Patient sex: F
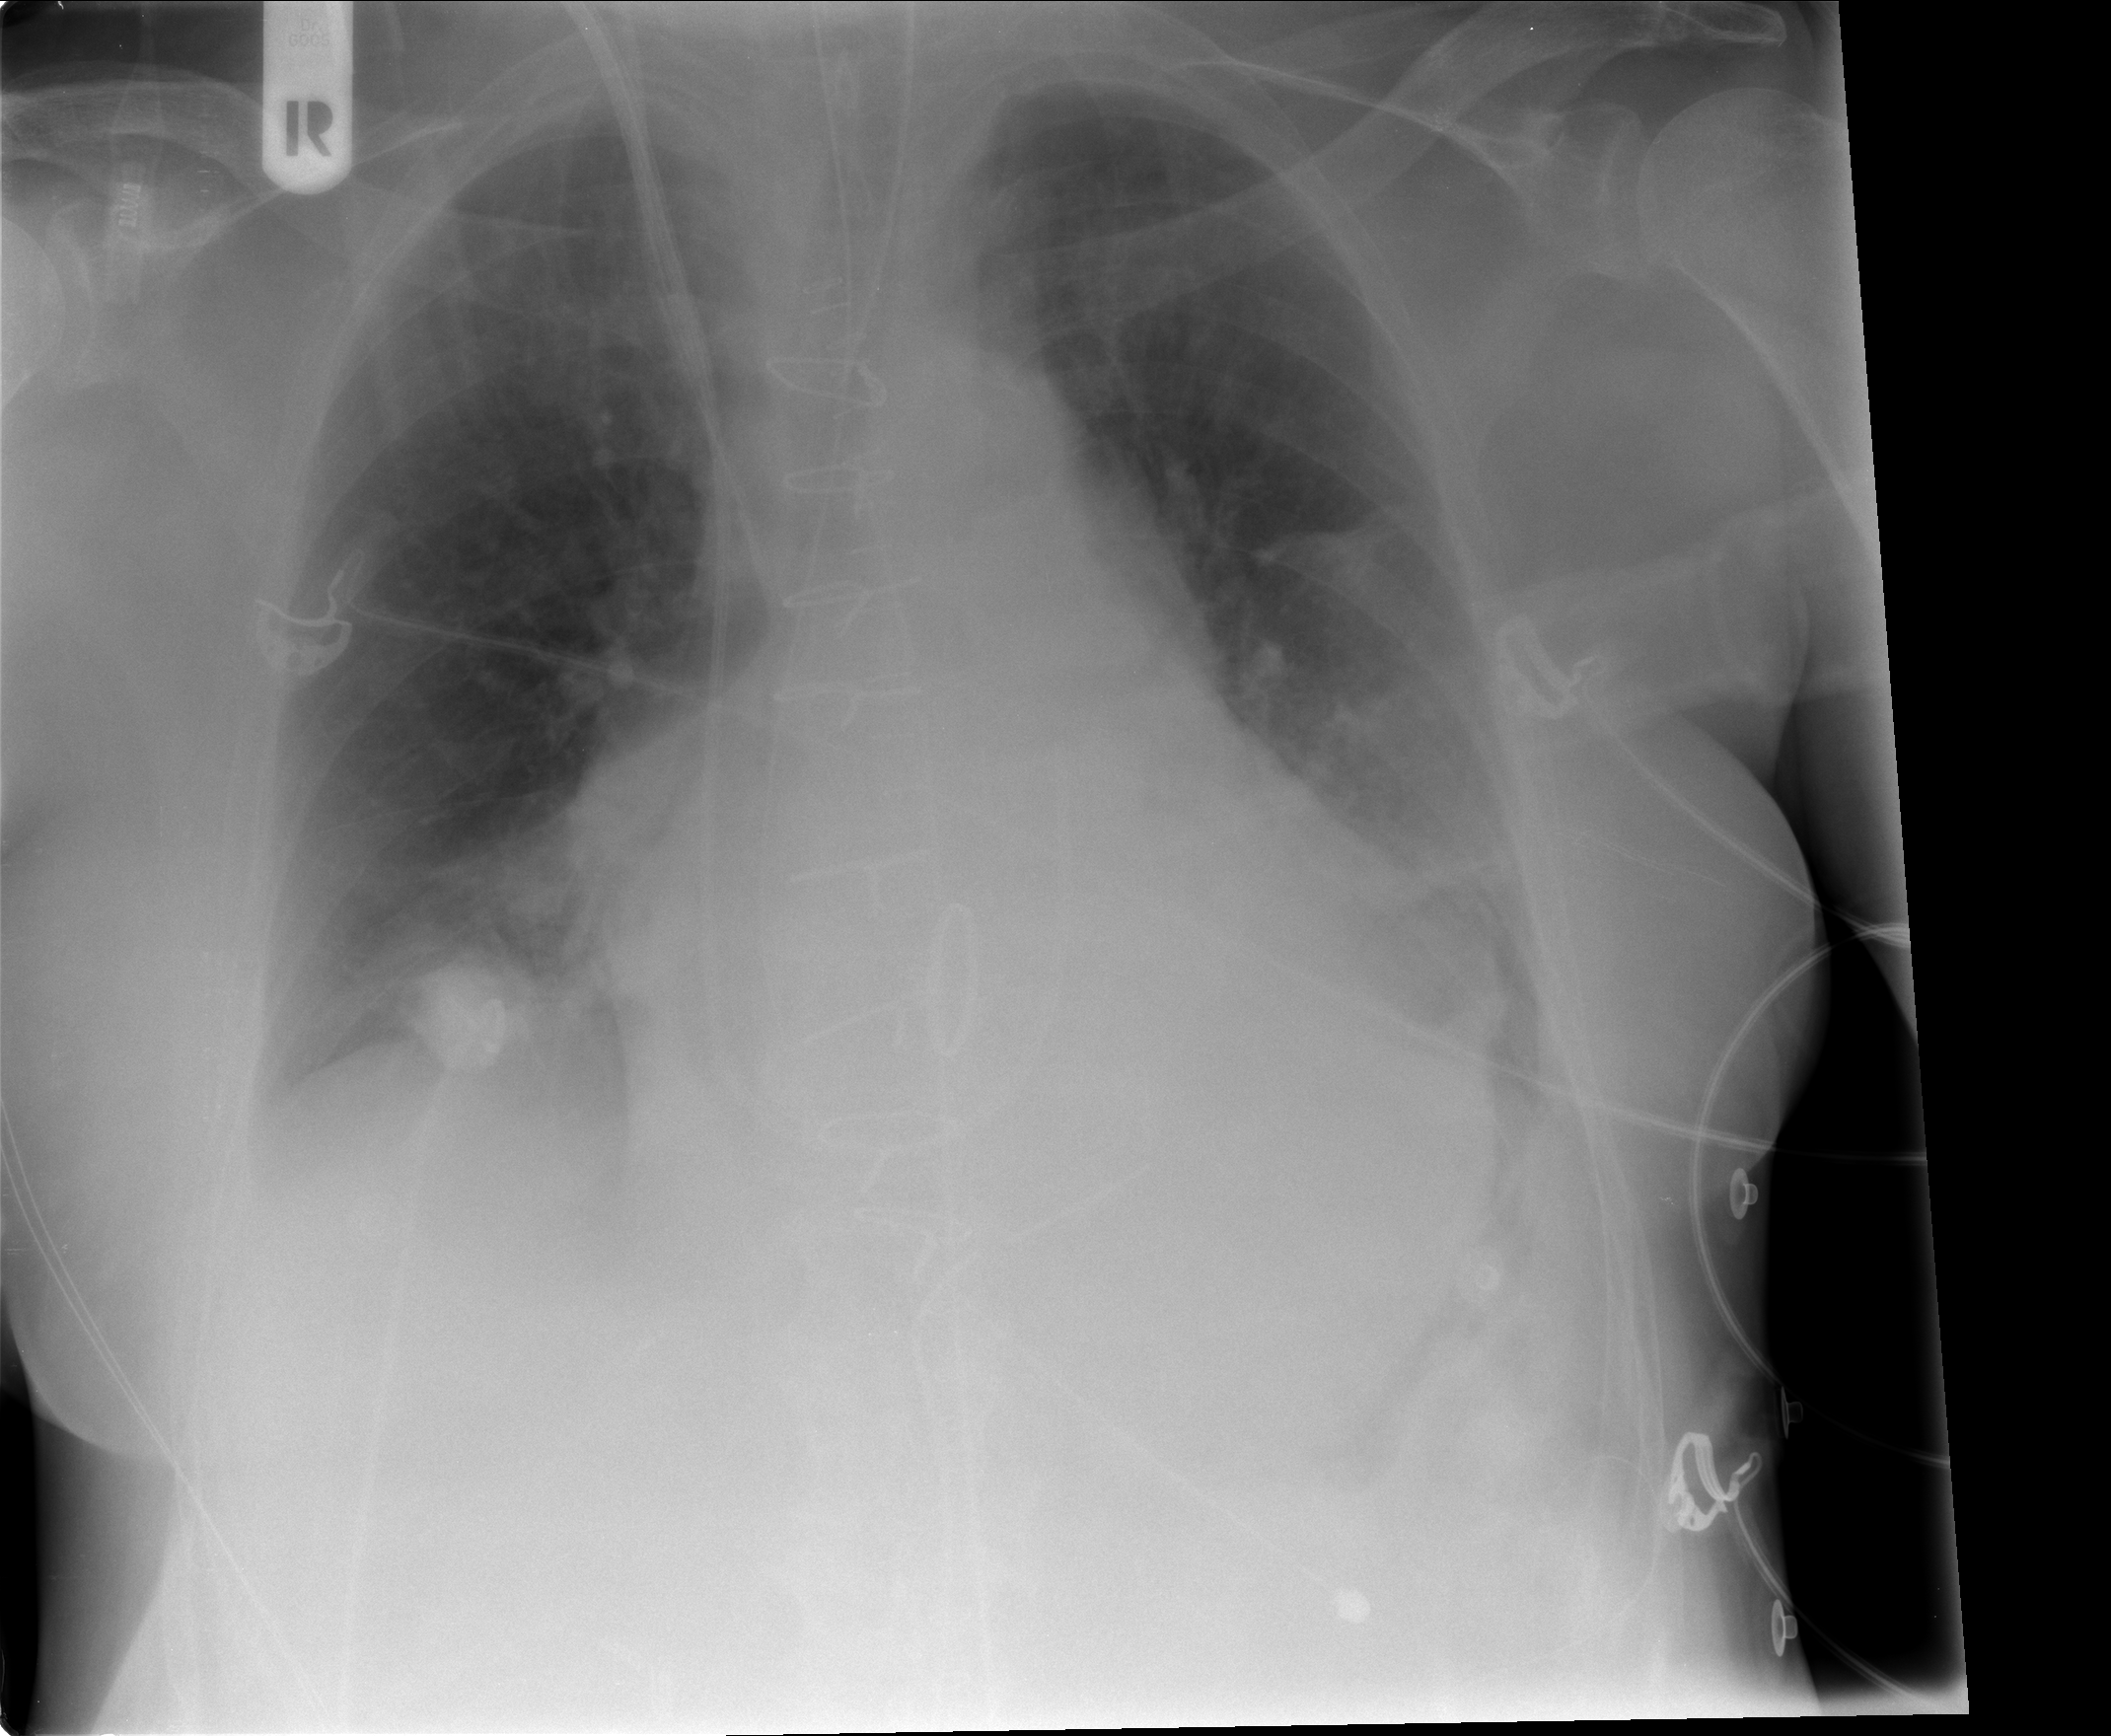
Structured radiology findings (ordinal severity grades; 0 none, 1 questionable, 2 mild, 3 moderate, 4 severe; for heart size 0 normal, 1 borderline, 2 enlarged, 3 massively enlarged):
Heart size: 0
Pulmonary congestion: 0
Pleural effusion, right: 0
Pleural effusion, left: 2
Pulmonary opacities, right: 0
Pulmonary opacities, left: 0
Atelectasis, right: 0
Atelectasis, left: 0